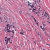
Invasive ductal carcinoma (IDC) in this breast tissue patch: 1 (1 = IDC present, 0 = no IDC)